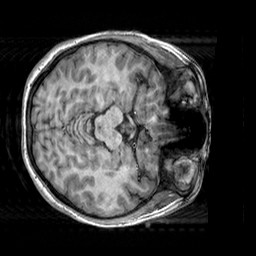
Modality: T1w
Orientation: axial
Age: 18
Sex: female
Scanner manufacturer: siemens
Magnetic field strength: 3 T
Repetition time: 2.3 s
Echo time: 0.00303 s